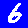
Digit: 6